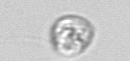
Label: Amoeba